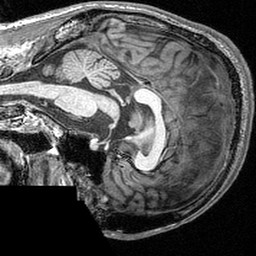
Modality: T1w
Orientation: sagittal
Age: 21
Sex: male
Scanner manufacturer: siemens
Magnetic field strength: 3 T
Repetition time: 2.53 s
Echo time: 0.00309 s